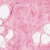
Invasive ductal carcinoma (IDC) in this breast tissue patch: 0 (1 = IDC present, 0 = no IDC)